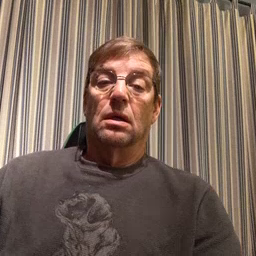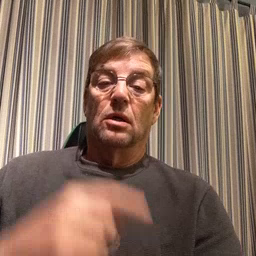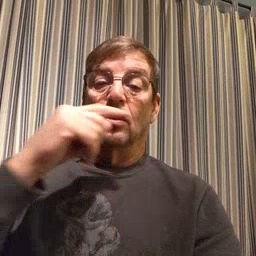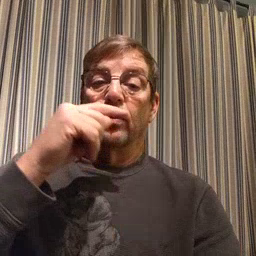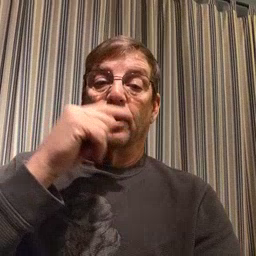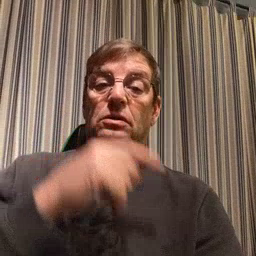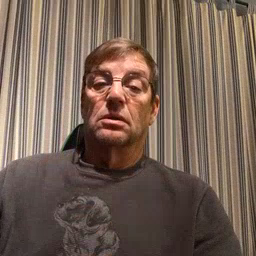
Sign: toothbrush